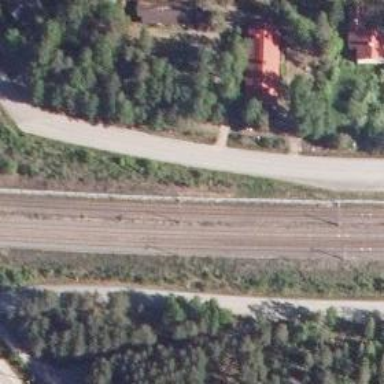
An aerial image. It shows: Continuous rail railway with electrified contact line.